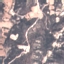
Land use / land cover class: HerbaceousVegetation